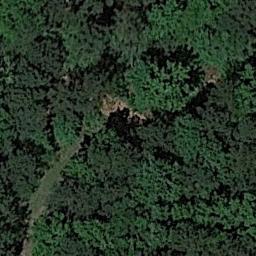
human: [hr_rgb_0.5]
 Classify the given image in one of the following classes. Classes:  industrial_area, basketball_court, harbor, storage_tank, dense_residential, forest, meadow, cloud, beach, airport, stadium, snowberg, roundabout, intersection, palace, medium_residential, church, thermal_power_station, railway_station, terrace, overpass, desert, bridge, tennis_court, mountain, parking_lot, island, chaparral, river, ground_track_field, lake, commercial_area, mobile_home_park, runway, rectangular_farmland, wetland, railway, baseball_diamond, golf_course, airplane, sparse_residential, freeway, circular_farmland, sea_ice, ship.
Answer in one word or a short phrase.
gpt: forest